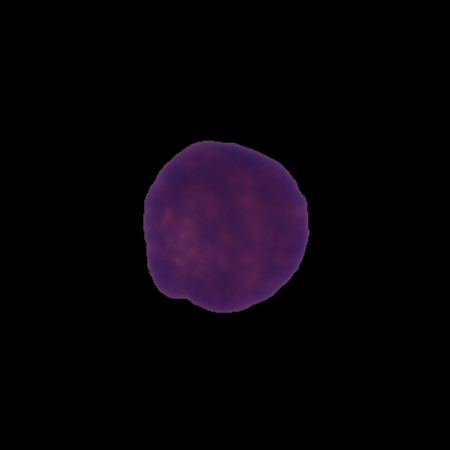
Label: healthy